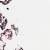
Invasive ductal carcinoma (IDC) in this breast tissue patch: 0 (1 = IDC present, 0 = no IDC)